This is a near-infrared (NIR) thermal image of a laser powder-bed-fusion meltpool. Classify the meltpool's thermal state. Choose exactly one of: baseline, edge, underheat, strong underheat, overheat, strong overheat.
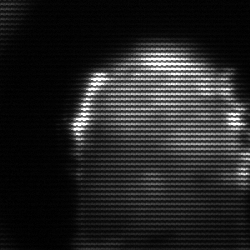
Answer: baseline